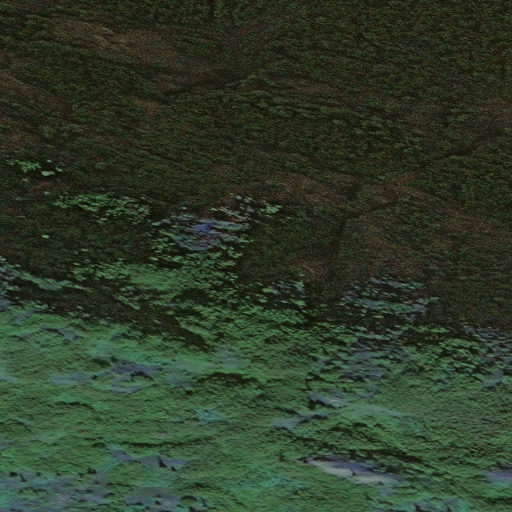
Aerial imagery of mountain in Alaska named Porcupine Butte containing only unknown